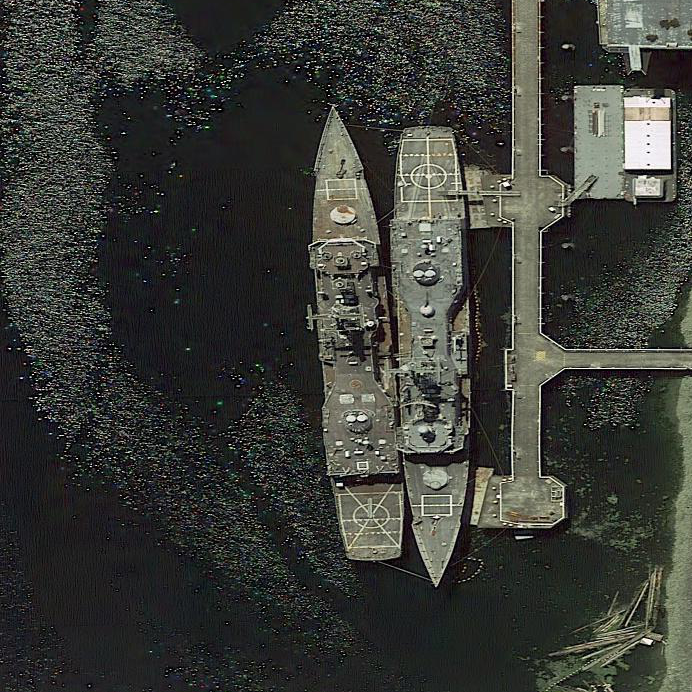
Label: Ticonderoga-class_cruiser